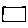
Label: square